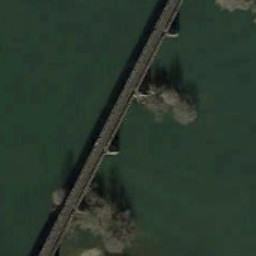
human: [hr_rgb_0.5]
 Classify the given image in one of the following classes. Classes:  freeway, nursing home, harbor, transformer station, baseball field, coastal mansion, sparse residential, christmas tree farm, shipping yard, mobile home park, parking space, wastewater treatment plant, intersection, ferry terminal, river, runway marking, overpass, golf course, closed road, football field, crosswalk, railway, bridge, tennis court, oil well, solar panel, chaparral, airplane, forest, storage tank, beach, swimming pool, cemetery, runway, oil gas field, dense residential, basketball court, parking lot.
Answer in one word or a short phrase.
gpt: bridge